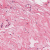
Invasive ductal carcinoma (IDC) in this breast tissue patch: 0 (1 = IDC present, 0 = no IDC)